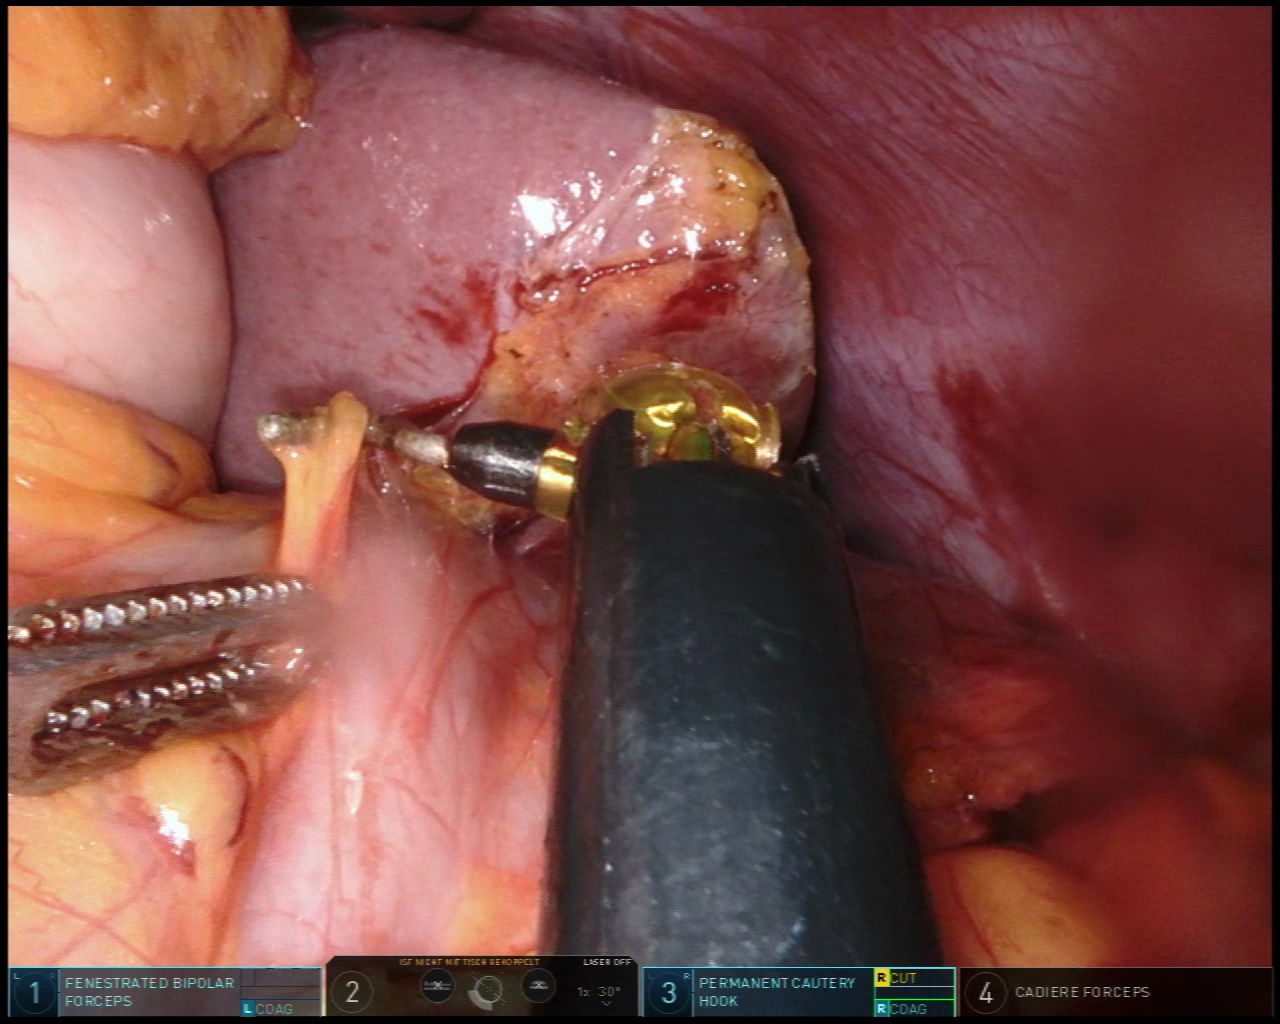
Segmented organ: colon
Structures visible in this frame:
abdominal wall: yes
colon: yes
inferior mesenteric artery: no
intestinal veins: no
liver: no
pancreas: no
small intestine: no
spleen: yes
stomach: no
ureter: no
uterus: no
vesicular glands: no